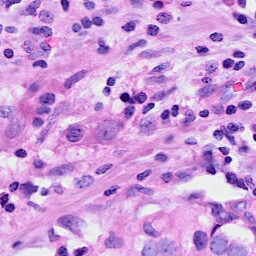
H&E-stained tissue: Breast